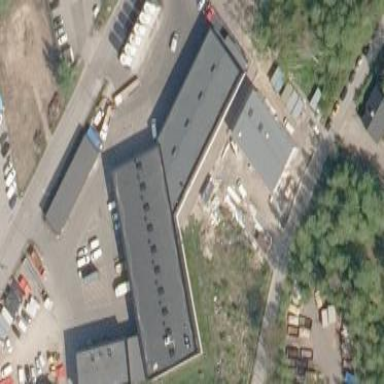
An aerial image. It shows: Warehouse.